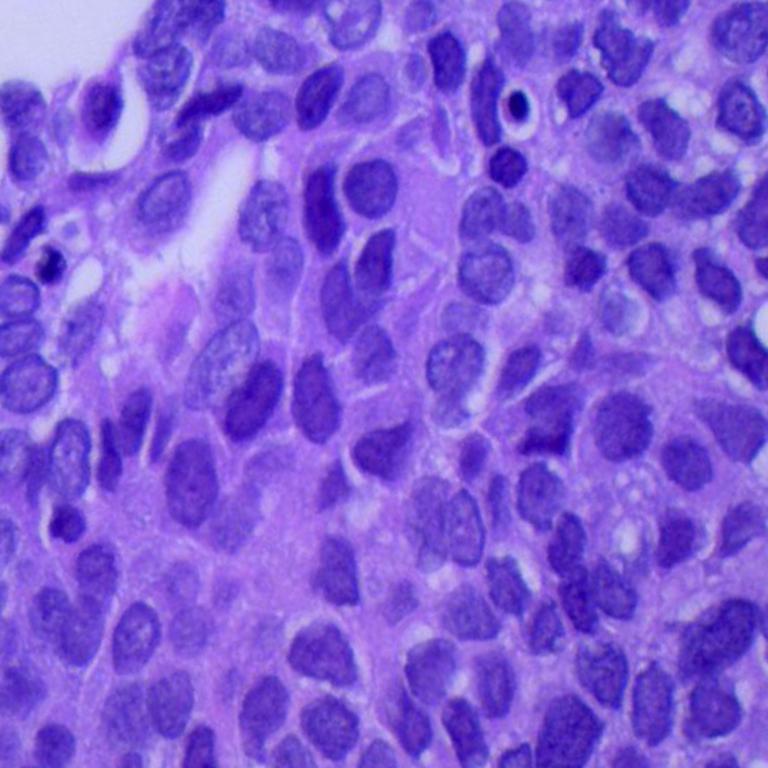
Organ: lung
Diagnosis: squamous carcinomas